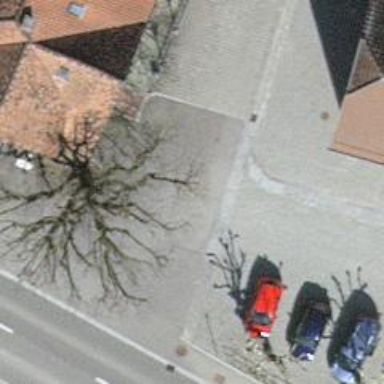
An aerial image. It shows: Parking aisle with pebblestone surface.